Interaction volume radius: 5 \u00c5
Interaction volume height: 15 \u00c5
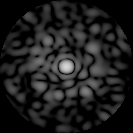
Disorder parameter: 0.8852